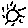
Label: sun